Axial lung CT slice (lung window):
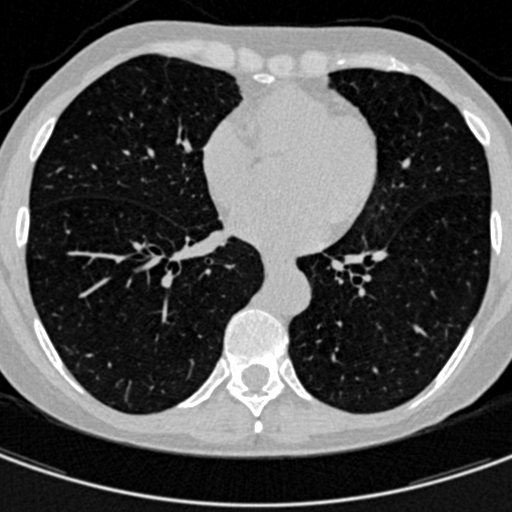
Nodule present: no